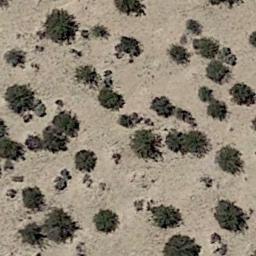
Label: chaparral